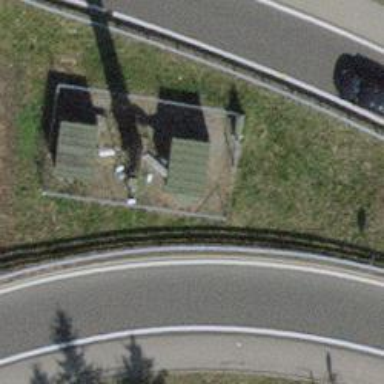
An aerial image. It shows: Communication tower.